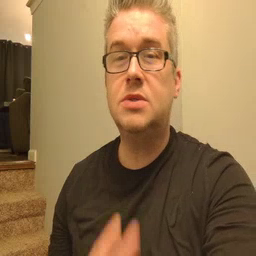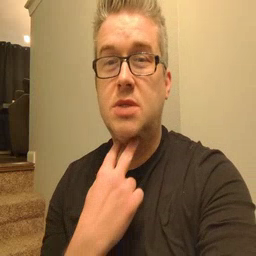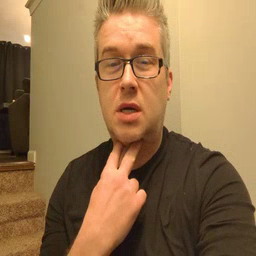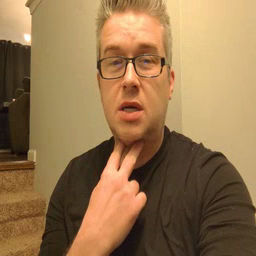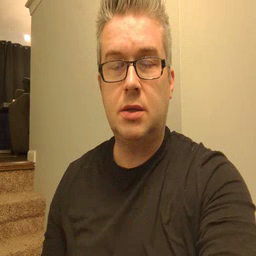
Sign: stuck